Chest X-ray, AP view. Patient: 45 years old, sex F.
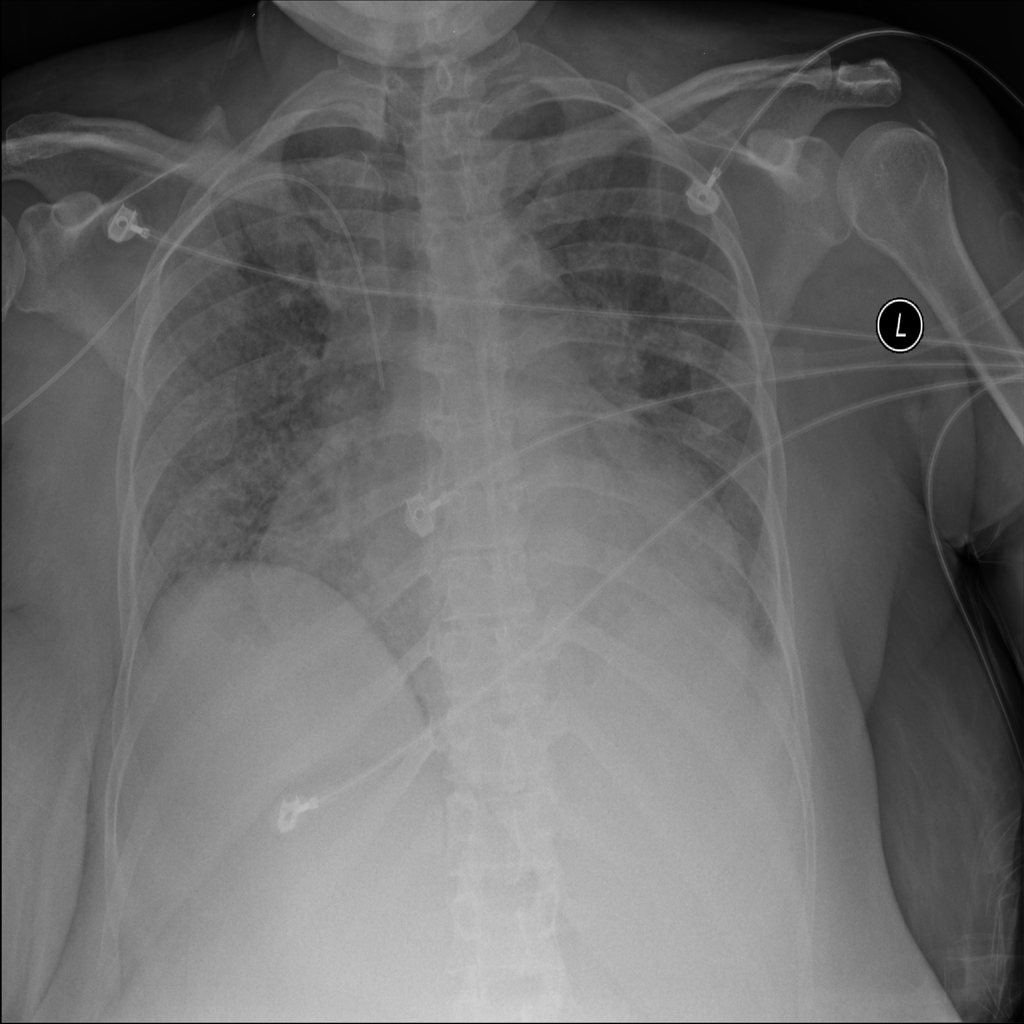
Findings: Infiltration